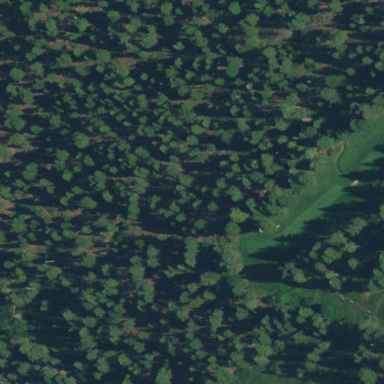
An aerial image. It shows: Forest with evergreen needle-leaved trees.